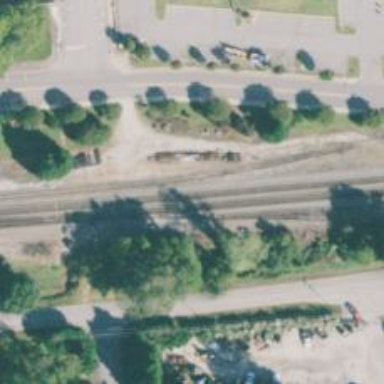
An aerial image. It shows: Railway track.